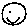
Label: circle